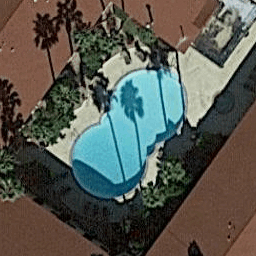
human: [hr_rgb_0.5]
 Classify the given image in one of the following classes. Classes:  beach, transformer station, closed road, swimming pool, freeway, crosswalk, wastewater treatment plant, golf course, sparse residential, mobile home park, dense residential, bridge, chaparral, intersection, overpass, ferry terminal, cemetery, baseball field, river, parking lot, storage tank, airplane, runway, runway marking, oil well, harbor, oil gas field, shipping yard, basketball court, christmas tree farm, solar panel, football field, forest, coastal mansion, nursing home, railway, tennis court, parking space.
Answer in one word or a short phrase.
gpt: swimming pool